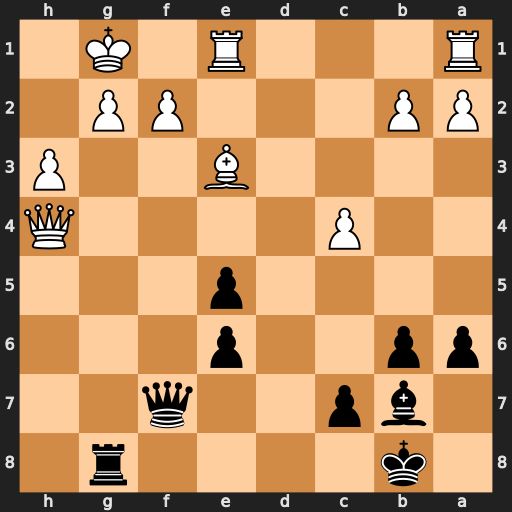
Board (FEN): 1k4r1/1bp2q2/pp2p3/4p3/2P4Q/4B2P/PP3PP1/R3R1K1
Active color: b
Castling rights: -
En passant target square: -
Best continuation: Rxg2+ Kf1 Qf3